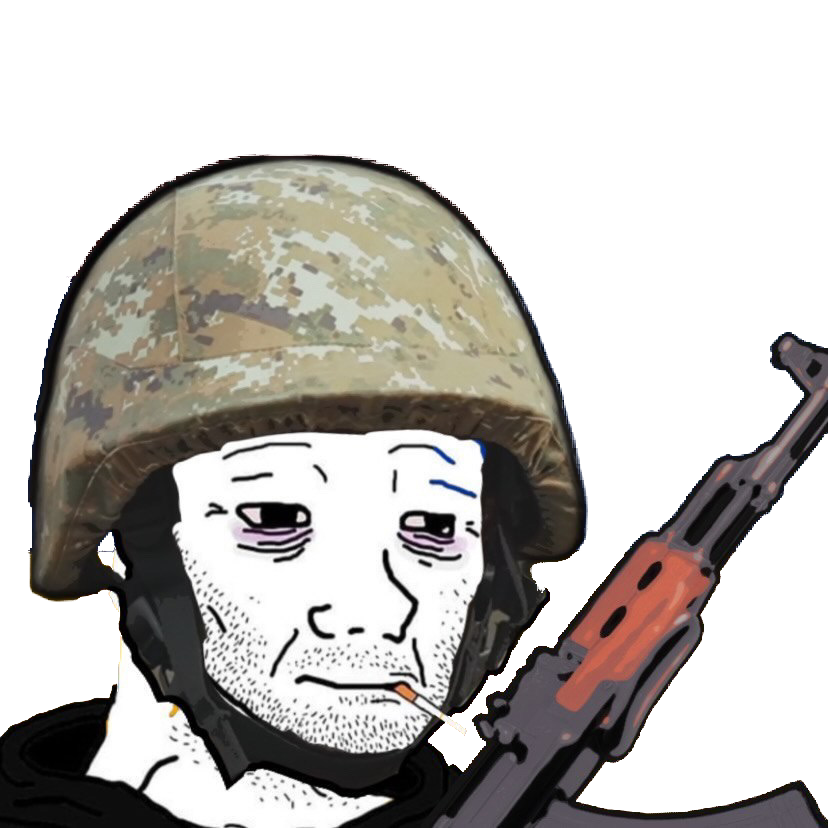
Label: 5_Doomer